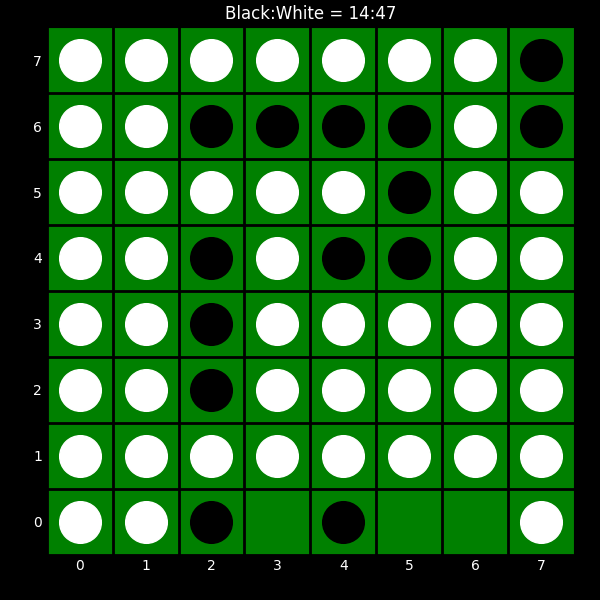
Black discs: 14
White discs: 47